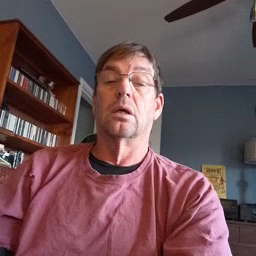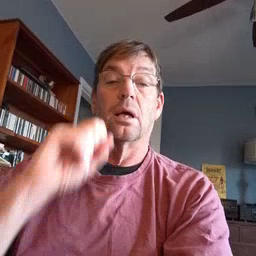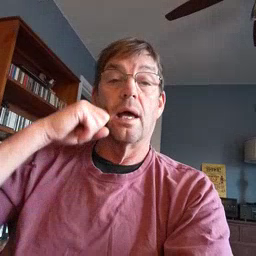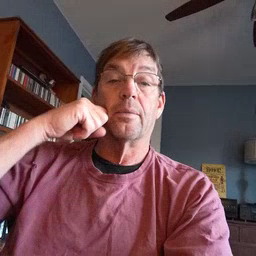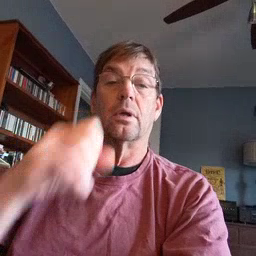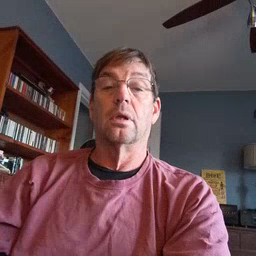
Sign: apple